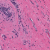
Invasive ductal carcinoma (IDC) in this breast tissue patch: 0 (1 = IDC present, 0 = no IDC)